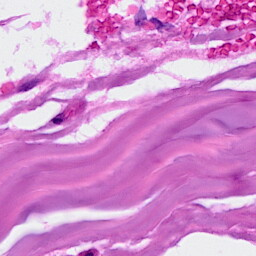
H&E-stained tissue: Breast